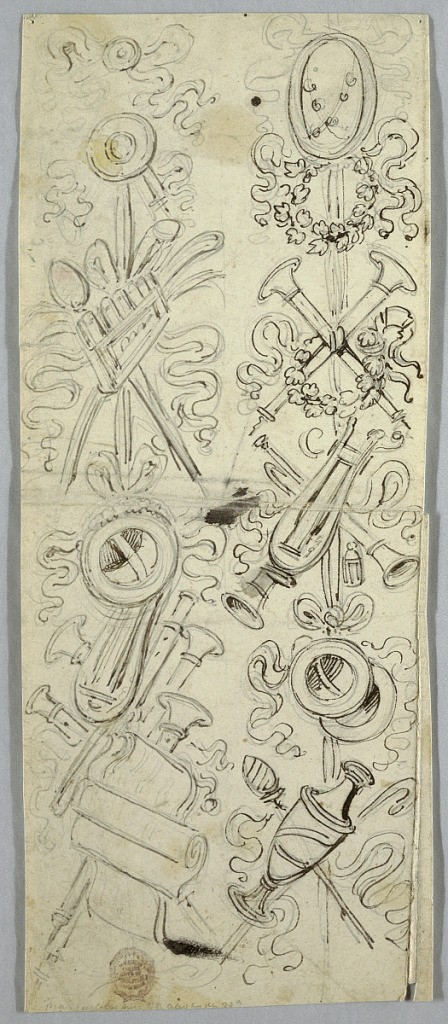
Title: Musical Trophies
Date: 1800–1825
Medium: Graphite, pen and ink on paper
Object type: Drawing
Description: Vertical rectangle showing designs for musical trophies: various instruments bound with ribbons and encircled by laurel wreaths.